Field crop: maize
Growth stage: 2
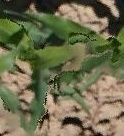
Species: maize